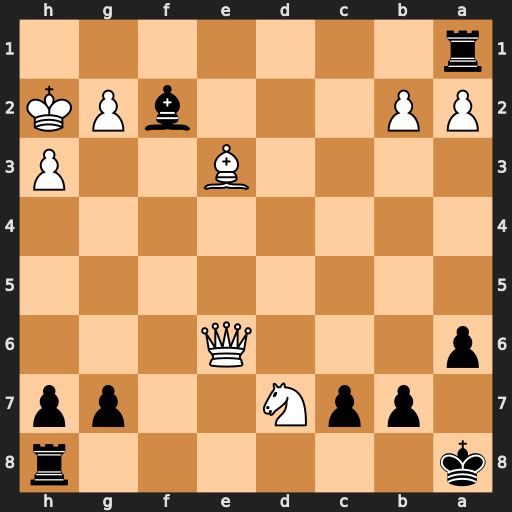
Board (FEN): k6r/1ppN2pp/p3Q3/8/8/4B2P/PP3bPK/r7
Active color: b
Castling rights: -
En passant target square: -
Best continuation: Re1 Qf7 Bxe3